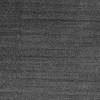
Atmospheric dust classification: dusty